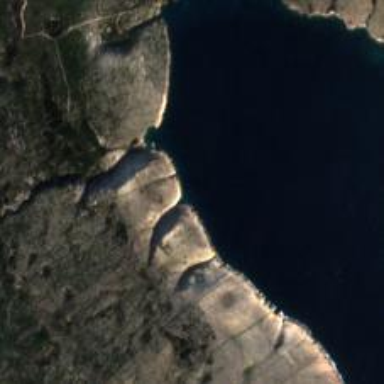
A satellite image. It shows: Beautiful bay with natural surroundings.